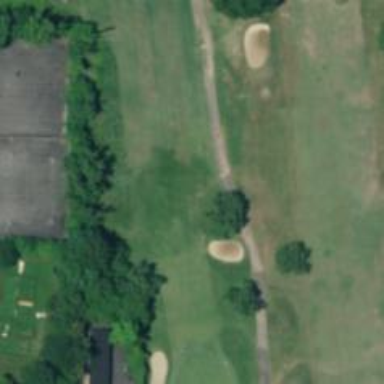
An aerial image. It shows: Footway that serves as golf path.